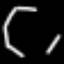
Label: octagon